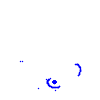
Particle: proton